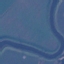
Land use / land cover class: River